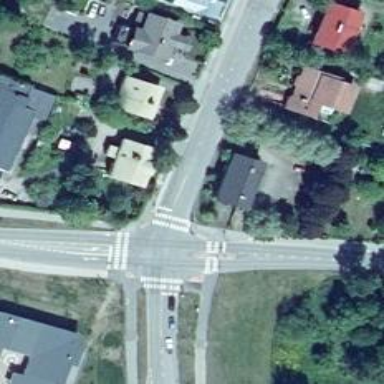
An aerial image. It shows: Crossing on asphalt cycleway.